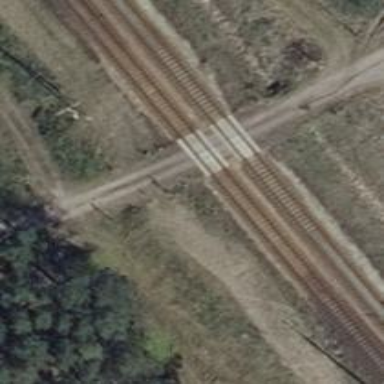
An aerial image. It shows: Railway level crossing.